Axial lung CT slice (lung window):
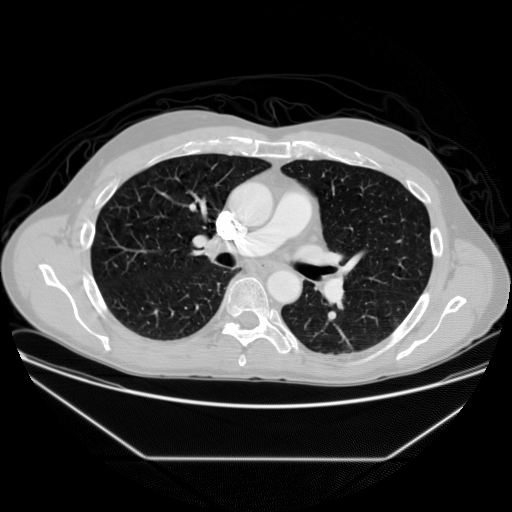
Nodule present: no